Interaction volume radius: 5 \u00c5
Interaction volume height: 10 \u00c5
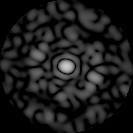
Disorder parameter: 0.8014